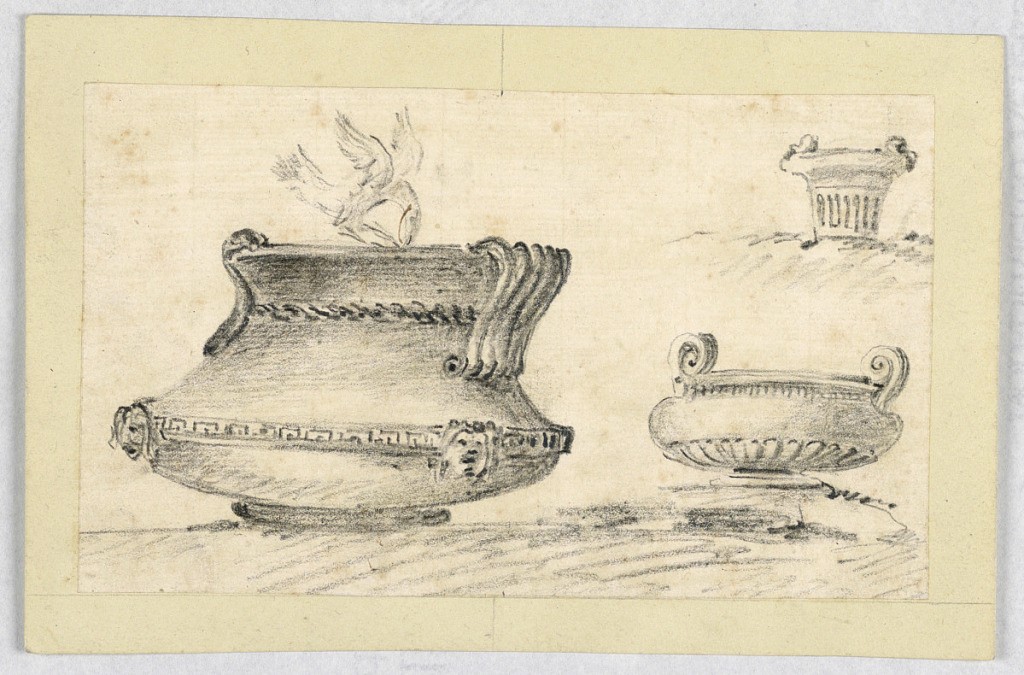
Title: Three vases
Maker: Giuseppe Barberi, Italian, 1746–1809
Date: ca. 1775
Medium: Black chalk on paper.
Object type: Drawing
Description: At left: a dish-like vase with two handles obliquely shown.  A fret band, interrupted by masks, two of which are visible, surrounds the body.  A bird picks food.  At right, above: in a smaller scale a vase shaped like a mortar obliquely shown.  Below, obliquely shown, a vase with two handles.  The lower part of the body is bossed.  The left one is apparently standing upon a wall, The other one upon raised walls.